Question: How can I find every voice channel(name) in guild?
I tried this:

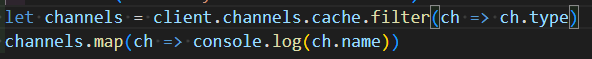
Answer: Type 5 is of voice channel you should filter on that which is mention in there <URL>
'''
let channels=client.channels.cache.filter(ch=>ch.type===2)
channels.map(ch=>console.log(ch))
'''